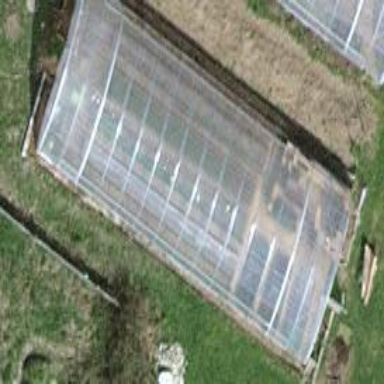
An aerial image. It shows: Greenhouse.